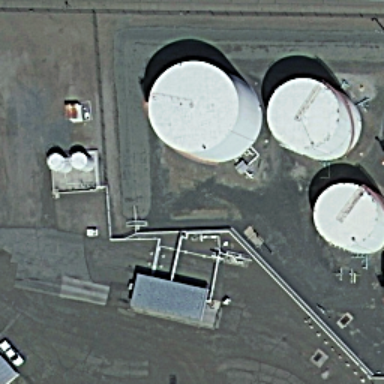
Three storage tanks are on the ground .